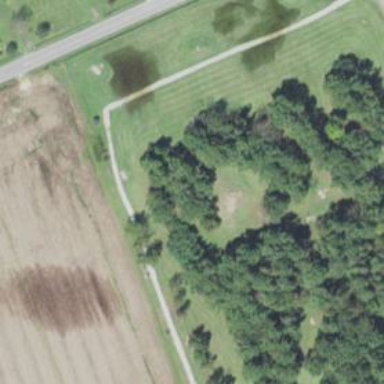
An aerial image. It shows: Disc golf basket.